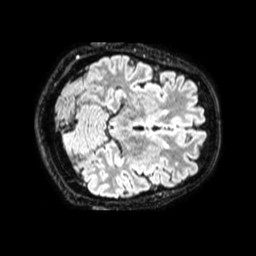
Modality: FLAIR
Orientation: axial
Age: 62
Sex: male
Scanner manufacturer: philips
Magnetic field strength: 1.5 T
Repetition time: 4.8 s
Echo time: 0.3303 s